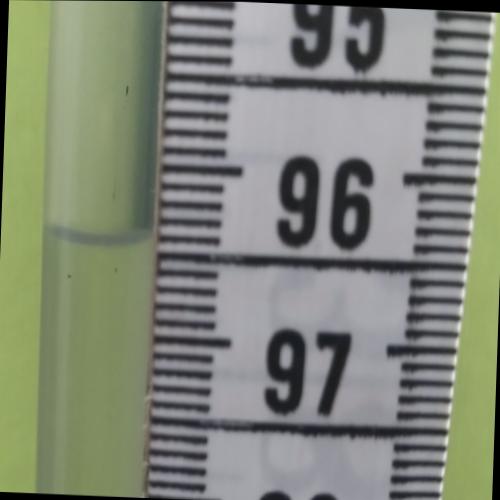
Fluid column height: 96.4 cm